Brain MRI, t2w sequence, axial 2D slice.
Patient: age 32, sex F, weight 95 kg, height 1.95 m
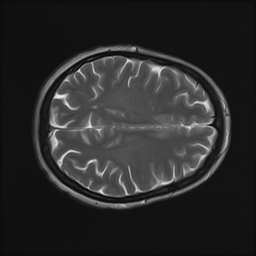